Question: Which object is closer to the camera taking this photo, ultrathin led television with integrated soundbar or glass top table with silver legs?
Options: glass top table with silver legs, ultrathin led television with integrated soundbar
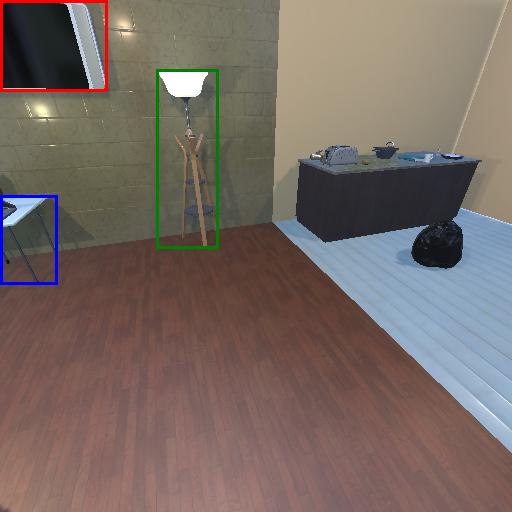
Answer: glass top table with silver legs